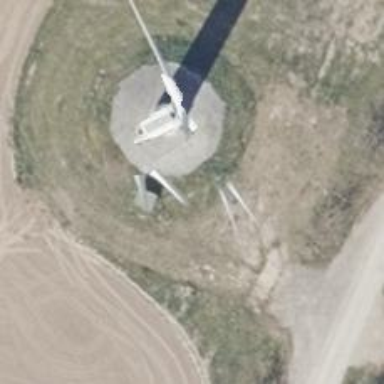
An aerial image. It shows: Wind generator powered by horizontal-axis wind turbine.